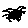
Label: hexagon